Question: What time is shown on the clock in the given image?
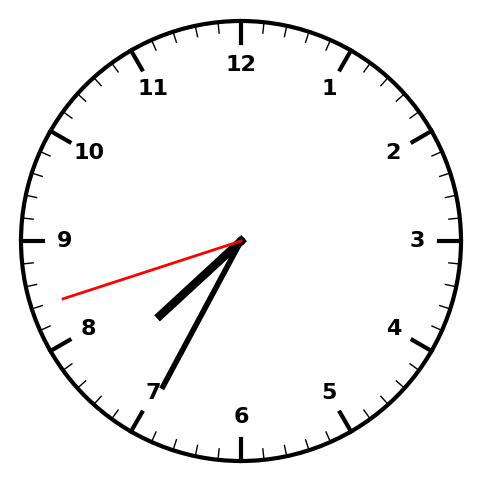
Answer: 07:34:42